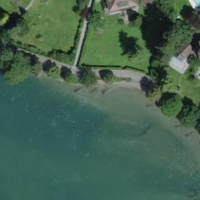
EUNIS habitat code: 15
Species observed at this site:
Erigeron karvinskianus